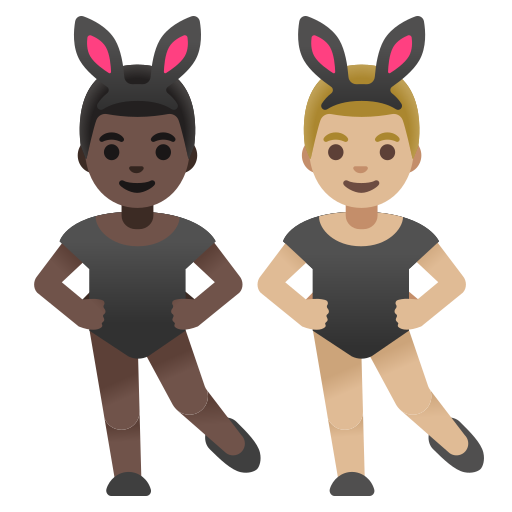
Emoji: 👨🏿‍🐰‍👨🏼